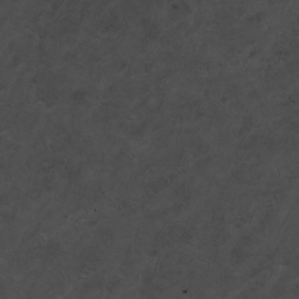
Label: non_frost